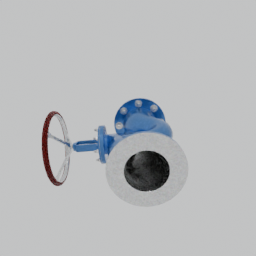
Label: mechanical